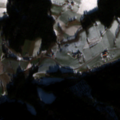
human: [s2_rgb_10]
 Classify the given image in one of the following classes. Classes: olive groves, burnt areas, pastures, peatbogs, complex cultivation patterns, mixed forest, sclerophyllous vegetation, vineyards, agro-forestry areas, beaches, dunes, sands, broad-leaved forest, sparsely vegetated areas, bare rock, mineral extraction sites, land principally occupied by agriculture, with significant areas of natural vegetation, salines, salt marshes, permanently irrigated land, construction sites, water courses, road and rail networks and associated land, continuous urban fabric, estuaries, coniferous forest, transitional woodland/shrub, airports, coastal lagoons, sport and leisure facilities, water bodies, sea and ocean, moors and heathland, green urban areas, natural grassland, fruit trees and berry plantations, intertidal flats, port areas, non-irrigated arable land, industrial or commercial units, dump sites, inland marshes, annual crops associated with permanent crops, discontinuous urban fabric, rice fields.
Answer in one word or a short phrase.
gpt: pastures, coniferous forest, mixed forest